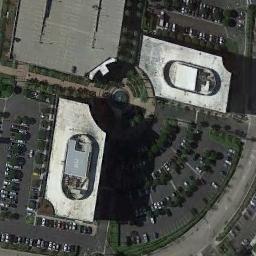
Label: parking_lot